This continuous-wavelet-transform scalogram was computed from a bearing vibration snapshot. Based on the visible evidence, which condition applies: normal, inner_race, outer_race, ball?
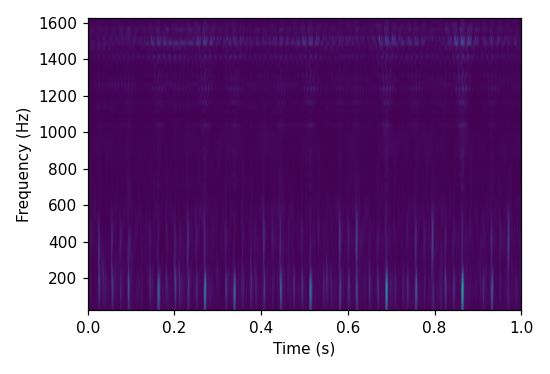
Answer: outer_race